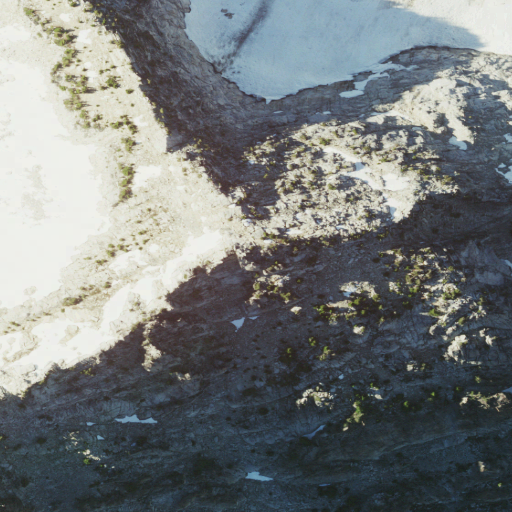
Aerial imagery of mountain in California named Caesar Peak containing barren land, snow, grassland, and high intensity development